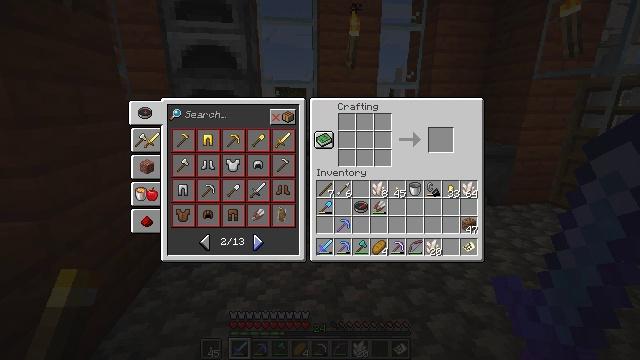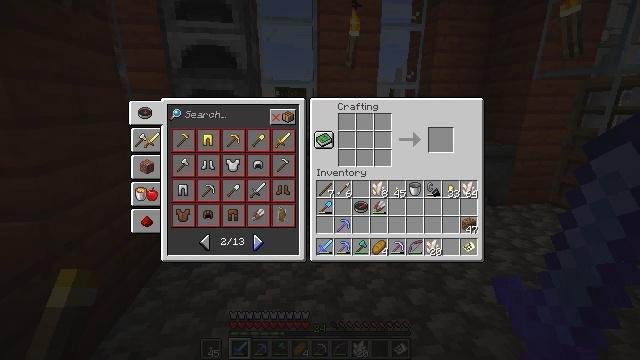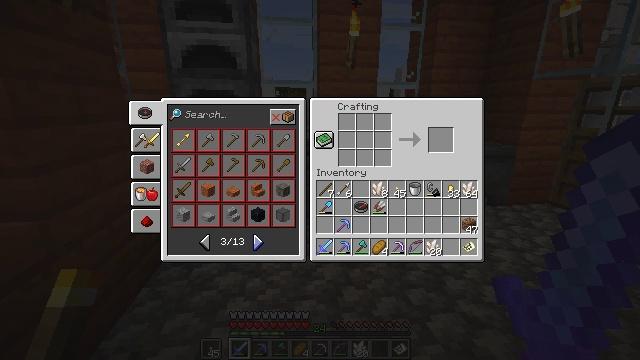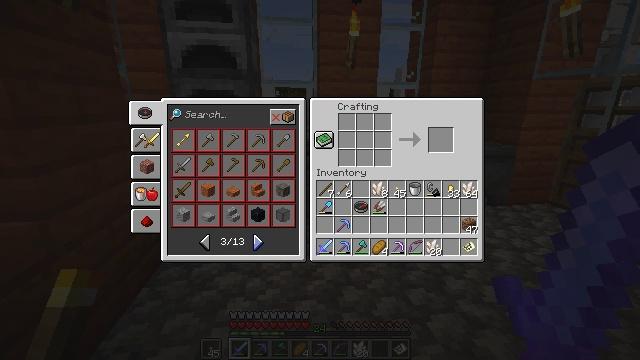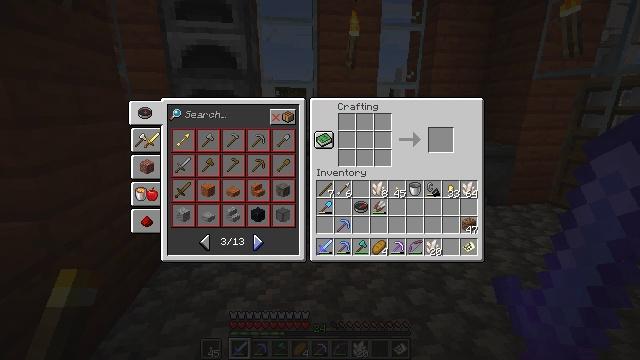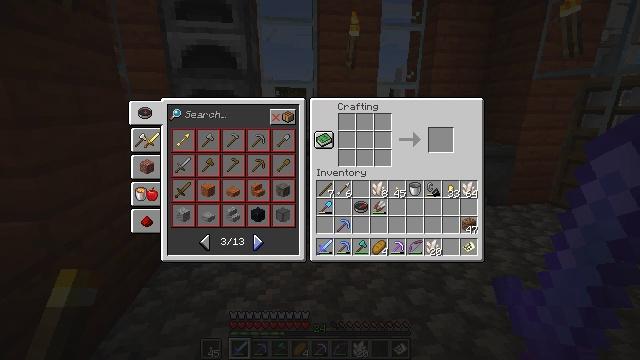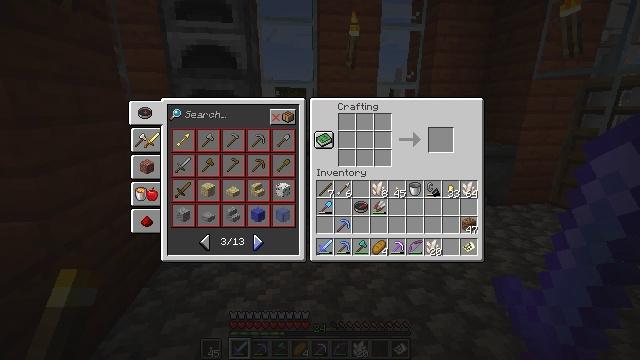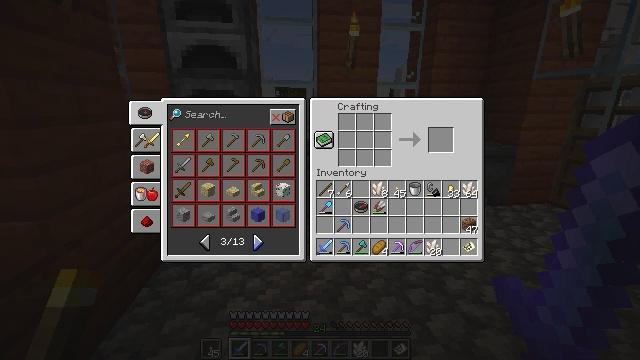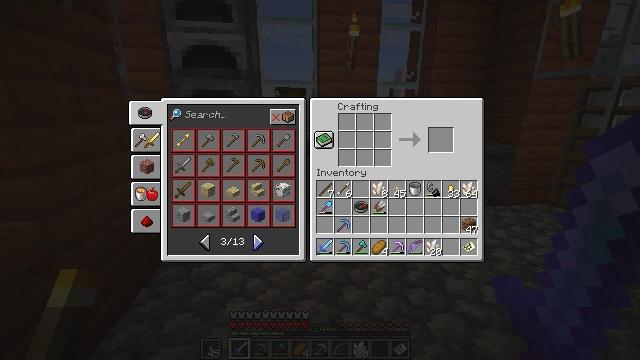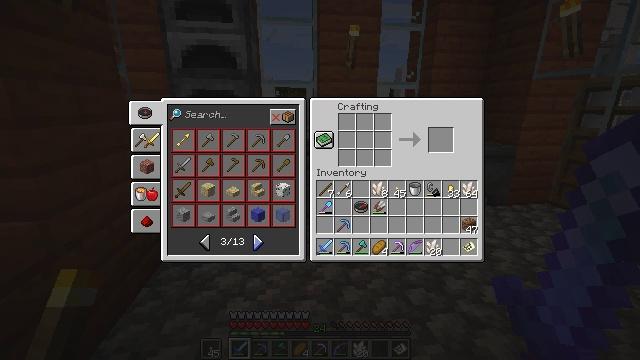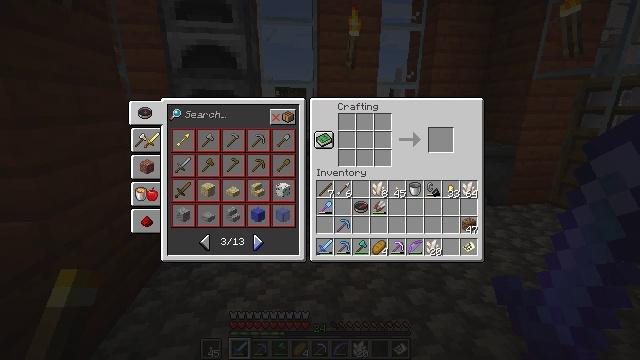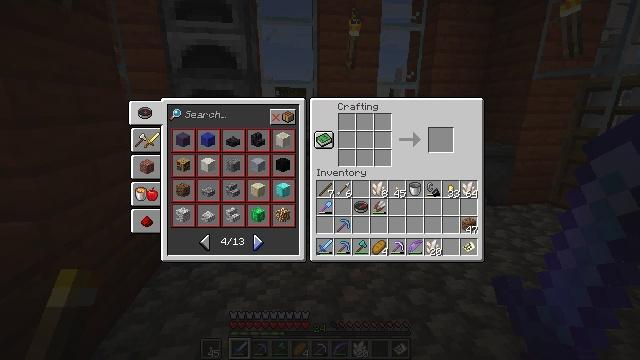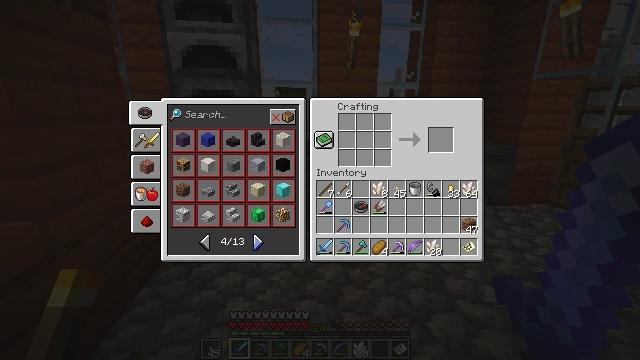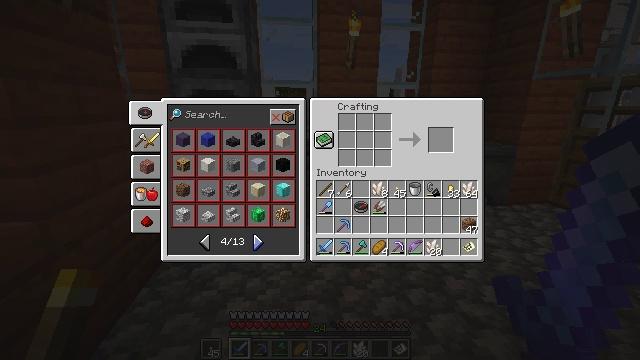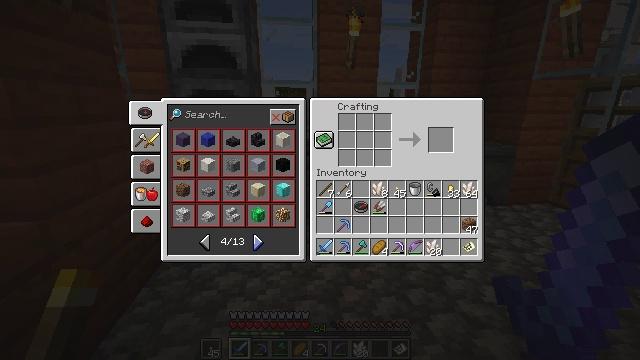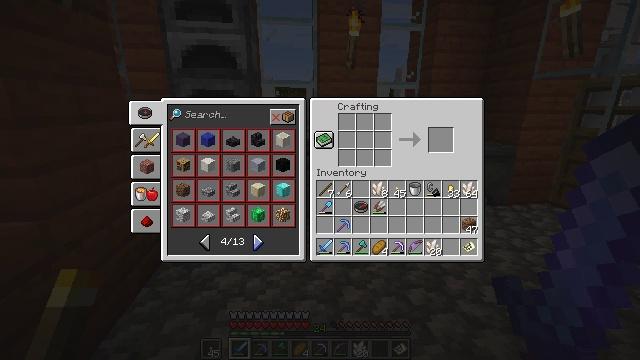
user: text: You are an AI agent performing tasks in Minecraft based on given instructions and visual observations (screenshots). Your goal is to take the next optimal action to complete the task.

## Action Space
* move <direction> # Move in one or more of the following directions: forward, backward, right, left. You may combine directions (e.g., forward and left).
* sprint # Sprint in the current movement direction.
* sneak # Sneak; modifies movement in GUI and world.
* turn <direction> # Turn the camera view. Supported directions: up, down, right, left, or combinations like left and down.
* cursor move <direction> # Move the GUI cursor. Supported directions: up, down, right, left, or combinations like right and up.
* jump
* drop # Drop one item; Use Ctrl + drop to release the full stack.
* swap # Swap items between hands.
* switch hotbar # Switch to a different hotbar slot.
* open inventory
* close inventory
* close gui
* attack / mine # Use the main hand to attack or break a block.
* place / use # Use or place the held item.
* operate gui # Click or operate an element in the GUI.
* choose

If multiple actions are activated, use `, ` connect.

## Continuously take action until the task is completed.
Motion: motion action
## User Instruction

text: Use the crafting table to make a quartz block.
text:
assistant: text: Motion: no_op
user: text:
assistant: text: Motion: operate gui
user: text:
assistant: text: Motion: operate gui
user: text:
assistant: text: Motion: operate gui
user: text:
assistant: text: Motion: no_op
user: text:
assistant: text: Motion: no_op
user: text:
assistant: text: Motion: no_op
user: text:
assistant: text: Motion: no_op
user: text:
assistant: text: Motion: no_op
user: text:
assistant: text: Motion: no_op
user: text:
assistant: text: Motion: operate gui
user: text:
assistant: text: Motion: operate gui
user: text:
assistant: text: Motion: operate gui
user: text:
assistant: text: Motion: no_op
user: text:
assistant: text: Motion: no_op
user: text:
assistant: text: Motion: no_op
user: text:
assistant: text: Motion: no_op
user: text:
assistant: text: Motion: no_op
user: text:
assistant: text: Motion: operate gui
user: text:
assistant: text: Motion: operate gui
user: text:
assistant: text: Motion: operate gui
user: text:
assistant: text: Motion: operate gui
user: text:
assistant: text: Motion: no_op
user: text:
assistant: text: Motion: no_op
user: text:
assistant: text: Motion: no_op
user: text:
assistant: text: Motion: no_op
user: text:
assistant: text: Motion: no_op
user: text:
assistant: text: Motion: no_op
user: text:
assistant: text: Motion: no_op
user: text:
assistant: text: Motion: no_op